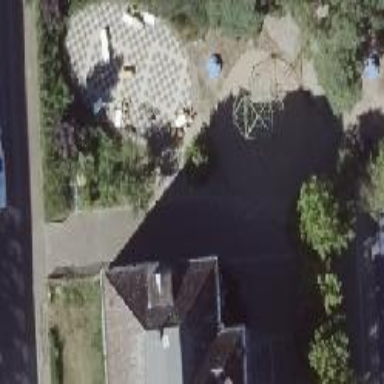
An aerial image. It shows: Playground area for leisure land.